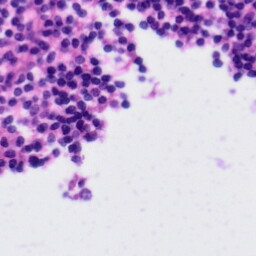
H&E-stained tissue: Tonsil